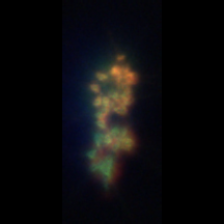
Taxon: Asterionellopsis
Group: Diatoms